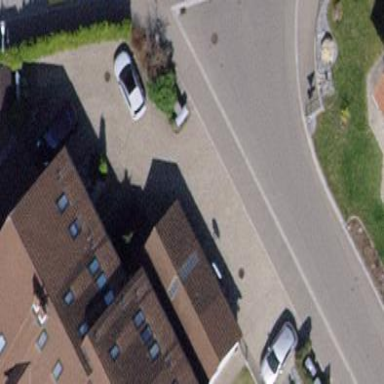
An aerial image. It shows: Garage.